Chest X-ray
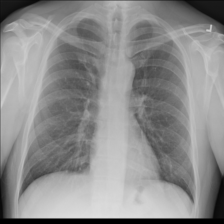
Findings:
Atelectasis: negative
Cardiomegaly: negative
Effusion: negative
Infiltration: negative
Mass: negative
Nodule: negative
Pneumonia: negative
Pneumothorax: negative
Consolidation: negative
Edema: negative
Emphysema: negative
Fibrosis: negative
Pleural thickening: negative
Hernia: negative